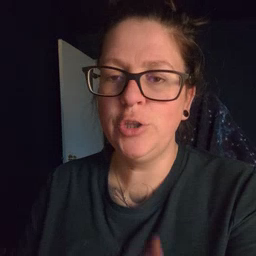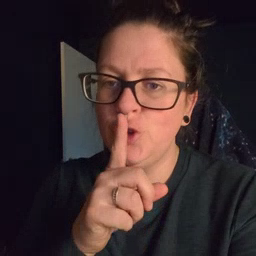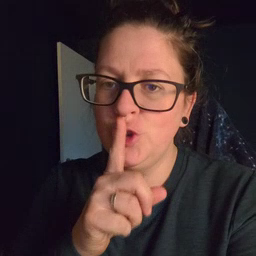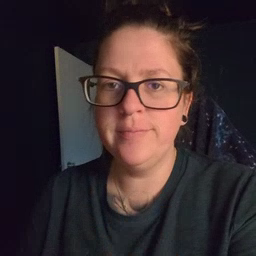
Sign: shhh